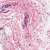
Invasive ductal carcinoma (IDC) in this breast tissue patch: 0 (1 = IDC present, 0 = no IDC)